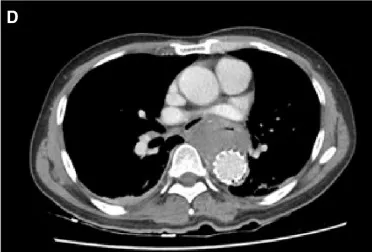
Computed tomography. 1 day.
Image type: radiology (ct)